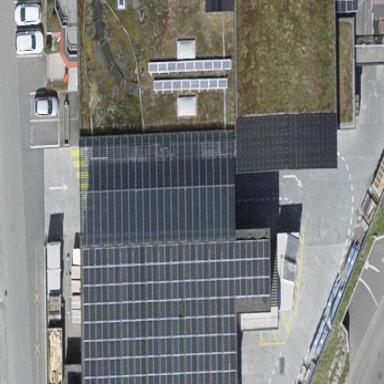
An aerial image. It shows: View of roof of building.